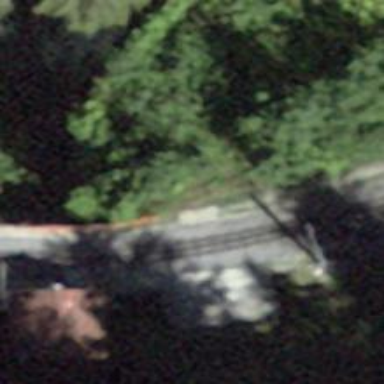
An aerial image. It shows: Narrow-gauge railway with 1 track. The tracks are electrified with contact line.